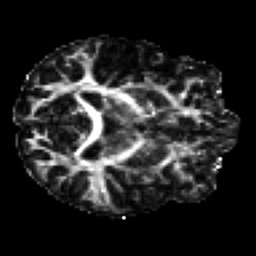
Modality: FA
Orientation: axial
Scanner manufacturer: siemens
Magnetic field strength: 3 T
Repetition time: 7.8 s
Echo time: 0.09 s